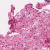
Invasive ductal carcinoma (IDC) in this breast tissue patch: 0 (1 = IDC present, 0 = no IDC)